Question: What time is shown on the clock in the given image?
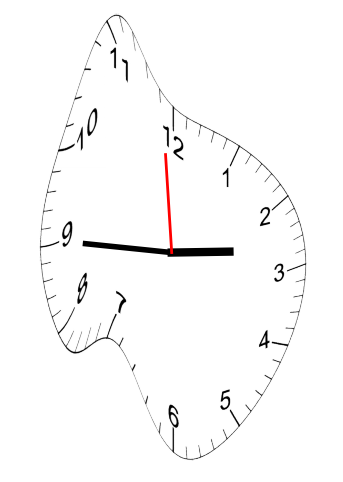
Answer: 02:44:59